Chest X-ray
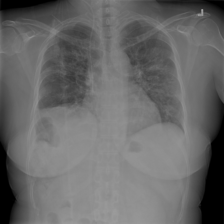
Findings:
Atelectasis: negative
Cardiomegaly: negative
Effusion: negative
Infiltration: negative
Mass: negative
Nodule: negative
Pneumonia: negative
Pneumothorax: negative
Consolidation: positive
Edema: negative
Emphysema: negative
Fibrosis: negative
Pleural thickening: negative
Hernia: negative